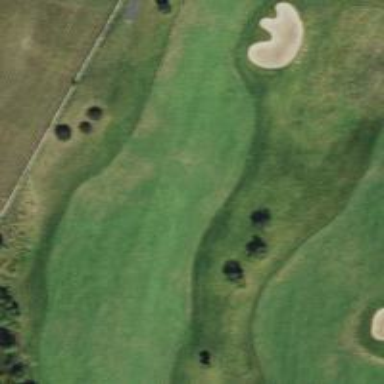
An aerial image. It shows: View of golf hole.